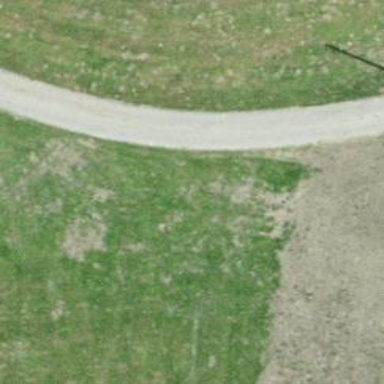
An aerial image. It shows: Paved service road with grade 1 track type.